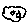
Label: cloud